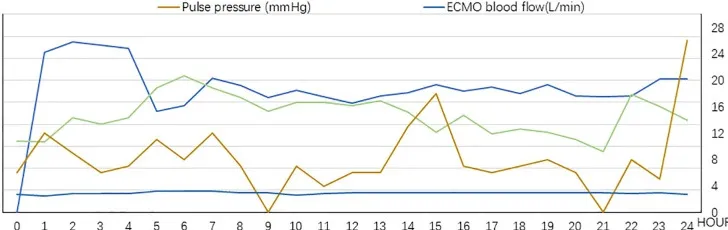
(A) Vital signs during chest compression (Case 1). The value of Pulse pressure and ECMO blood flow correspond to the secondary axis.
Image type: pathology (immunostaining)